Question: Currently I am working on a part of a bigger project, but I am not quite sure how to approach this part of the system.

Each individual can be married multiple times, each marriage needs to have an officiant, partner1, partner2 and witnesses. Individuals can represent these roles in multiple marriages.
I am wondering if there is a way to represent all of the necessary individuals with less associations, since the diagram quickly turns into a mess when looking at the whole system.
<URL>
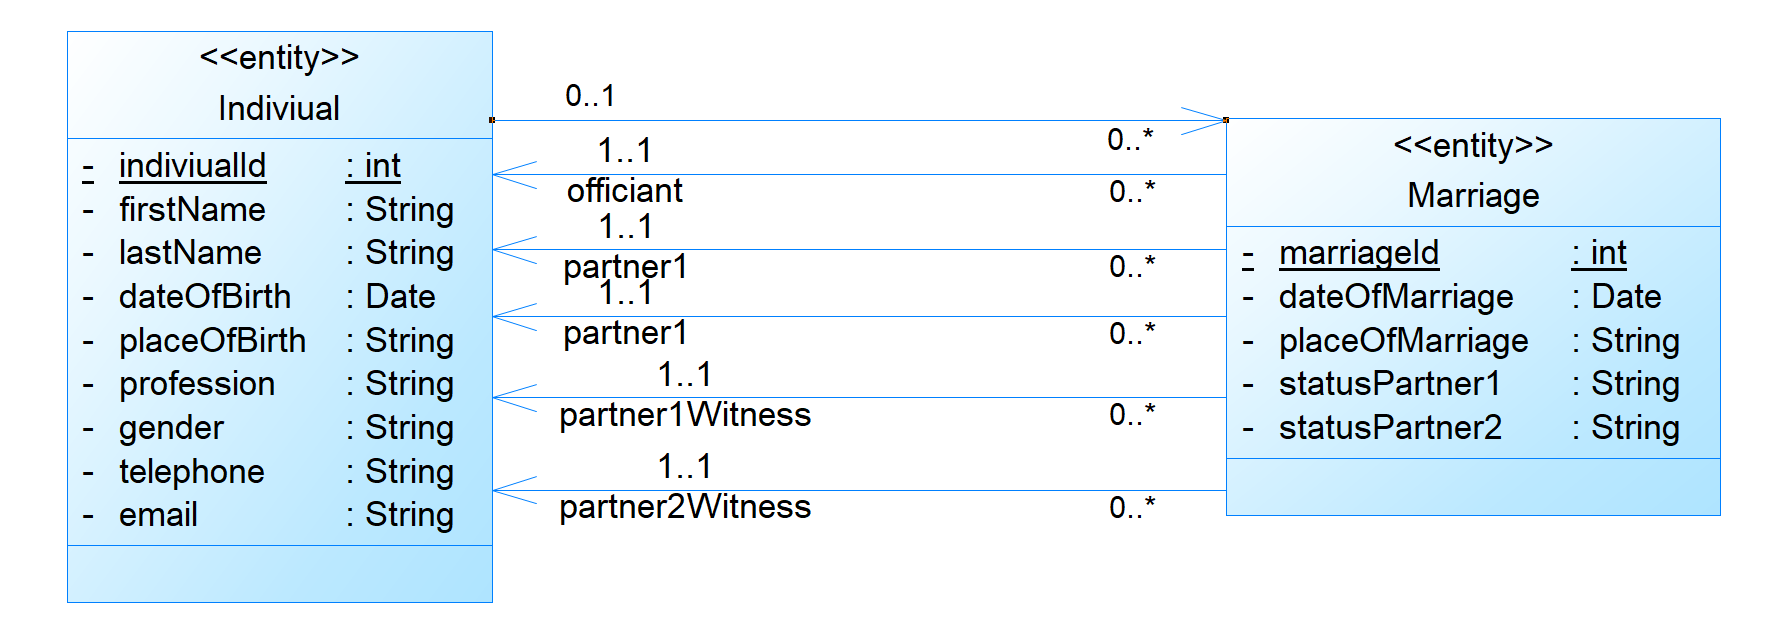
Answer: Replace and by with multiplicity 2, and of course same for
and are wrong because written underlined that mean they are . Probably they are primary-key, but they are instance-member, not class-member. You can also name them , useless to have a prefix
What is ? is that can be supported by a class-association ?
The separated relation Individual -> Marriage is wrong because like that it can be for a marriage which not the same as the marriage the individual participate whatever its role, and this is not what you want. So remove it and use bidirectional relations
From your remark
> statusPartner is simply status of the partner before marriage (divorced, widow and so on)
that enforce to manage it through a class-association :
- -
So for instance :
<URL>
Note it is also possible to use only one relation for both the officiant and witness using a class-association :
<URL>
with a constraint saying there are two Individuals with the role and one with the role
The role can also be an enumeration or replaced by the 'isWitness' being a boolean etc.
It is also possible to use only one class-association :
<URL>
with a first constraint saying the role of a is and a second saying at a marriage there are two Individuals with the role and one with the role and two with the role